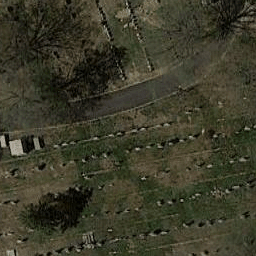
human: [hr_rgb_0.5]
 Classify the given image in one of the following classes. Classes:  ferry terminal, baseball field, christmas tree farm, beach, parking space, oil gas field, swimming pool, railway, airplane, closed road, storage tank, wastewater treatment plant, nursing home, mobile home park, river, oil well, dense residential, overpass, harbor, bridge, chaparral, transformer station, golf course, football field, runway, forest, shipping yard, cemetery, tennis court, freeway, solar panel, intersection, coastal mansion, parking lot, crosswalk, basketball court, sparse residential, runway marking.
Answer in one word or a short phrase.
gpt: cemetery